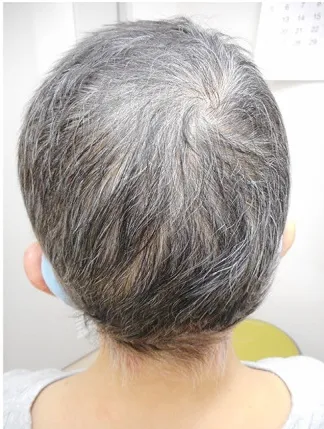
1 year after the start of treatment.
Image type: medical_photograph (other_medical_photograph)